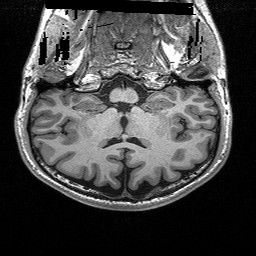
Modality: T1w
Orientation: sagittal